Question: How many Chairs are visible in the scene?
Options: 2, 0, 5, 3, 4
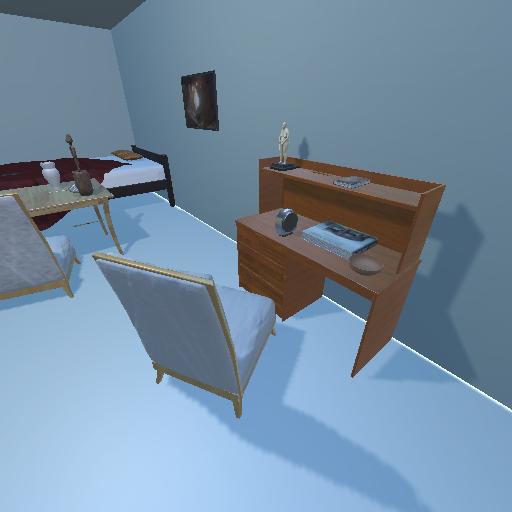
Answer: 2